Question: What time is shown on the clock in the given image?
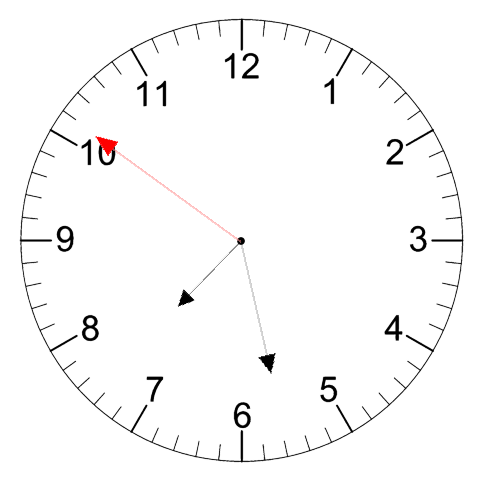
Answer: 07:27:51